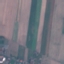
Land use / land cover class: AnnualCrop